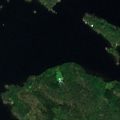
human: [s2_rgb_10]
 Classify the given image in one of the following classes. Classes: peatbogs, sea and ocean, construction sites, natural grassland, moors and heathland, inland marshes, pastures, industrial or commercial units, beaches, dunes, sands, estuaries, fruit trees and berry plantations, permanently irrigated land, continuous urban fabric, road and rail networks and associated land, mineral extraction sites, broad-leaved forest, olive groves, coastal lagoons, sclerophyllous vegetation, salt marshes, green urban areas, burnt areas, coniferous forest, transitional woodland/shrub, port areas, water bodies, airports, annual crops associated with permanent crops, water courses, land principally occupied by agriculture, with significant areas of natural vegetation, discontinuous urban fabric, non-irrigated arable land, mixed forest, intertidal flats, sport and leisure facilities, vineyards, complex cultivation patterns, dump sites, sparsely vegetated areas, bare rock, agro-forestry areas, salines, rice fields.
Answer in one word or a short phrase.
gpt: coniferous forest, mixed forest, water bodies